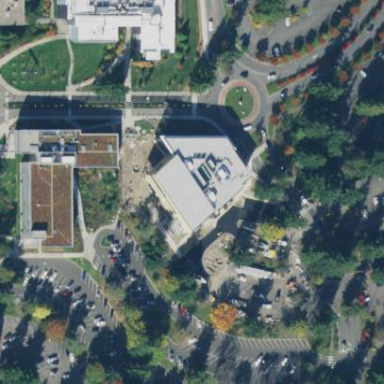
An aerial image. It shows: College building.